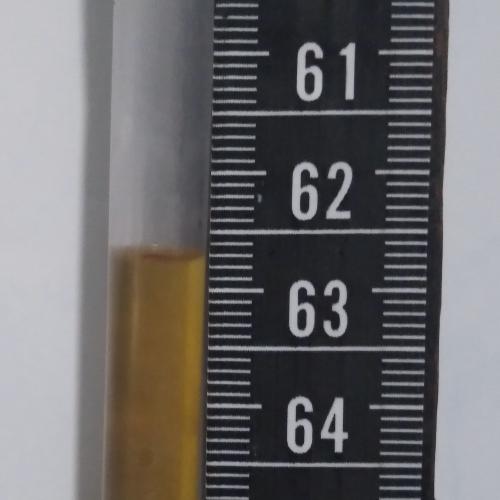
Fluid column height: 62.7 cm